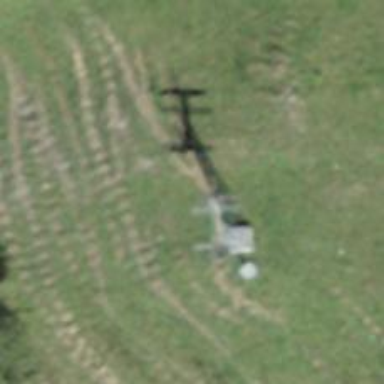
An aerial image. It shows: Pylon used for aerialway.